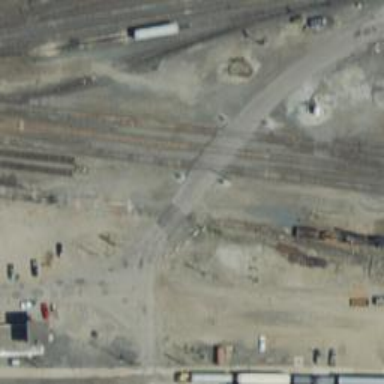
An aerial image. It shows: Level crossing along the railway.